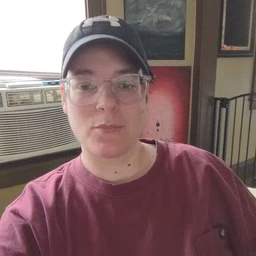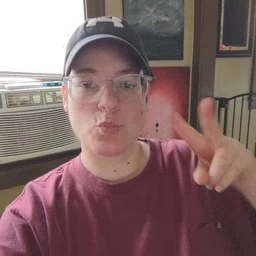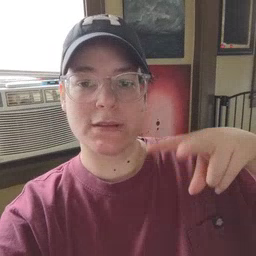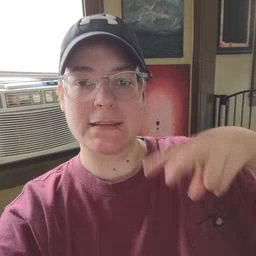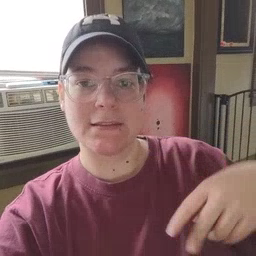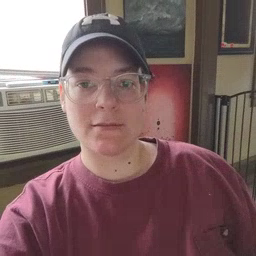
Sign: read